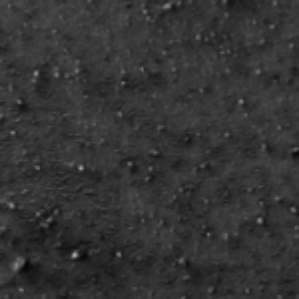
Label: frost